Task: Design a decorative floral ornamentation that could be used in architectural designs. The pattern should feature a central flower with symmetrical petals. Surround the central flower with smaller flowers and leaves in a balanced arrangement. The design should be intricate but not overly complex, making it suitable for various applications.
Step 1419:
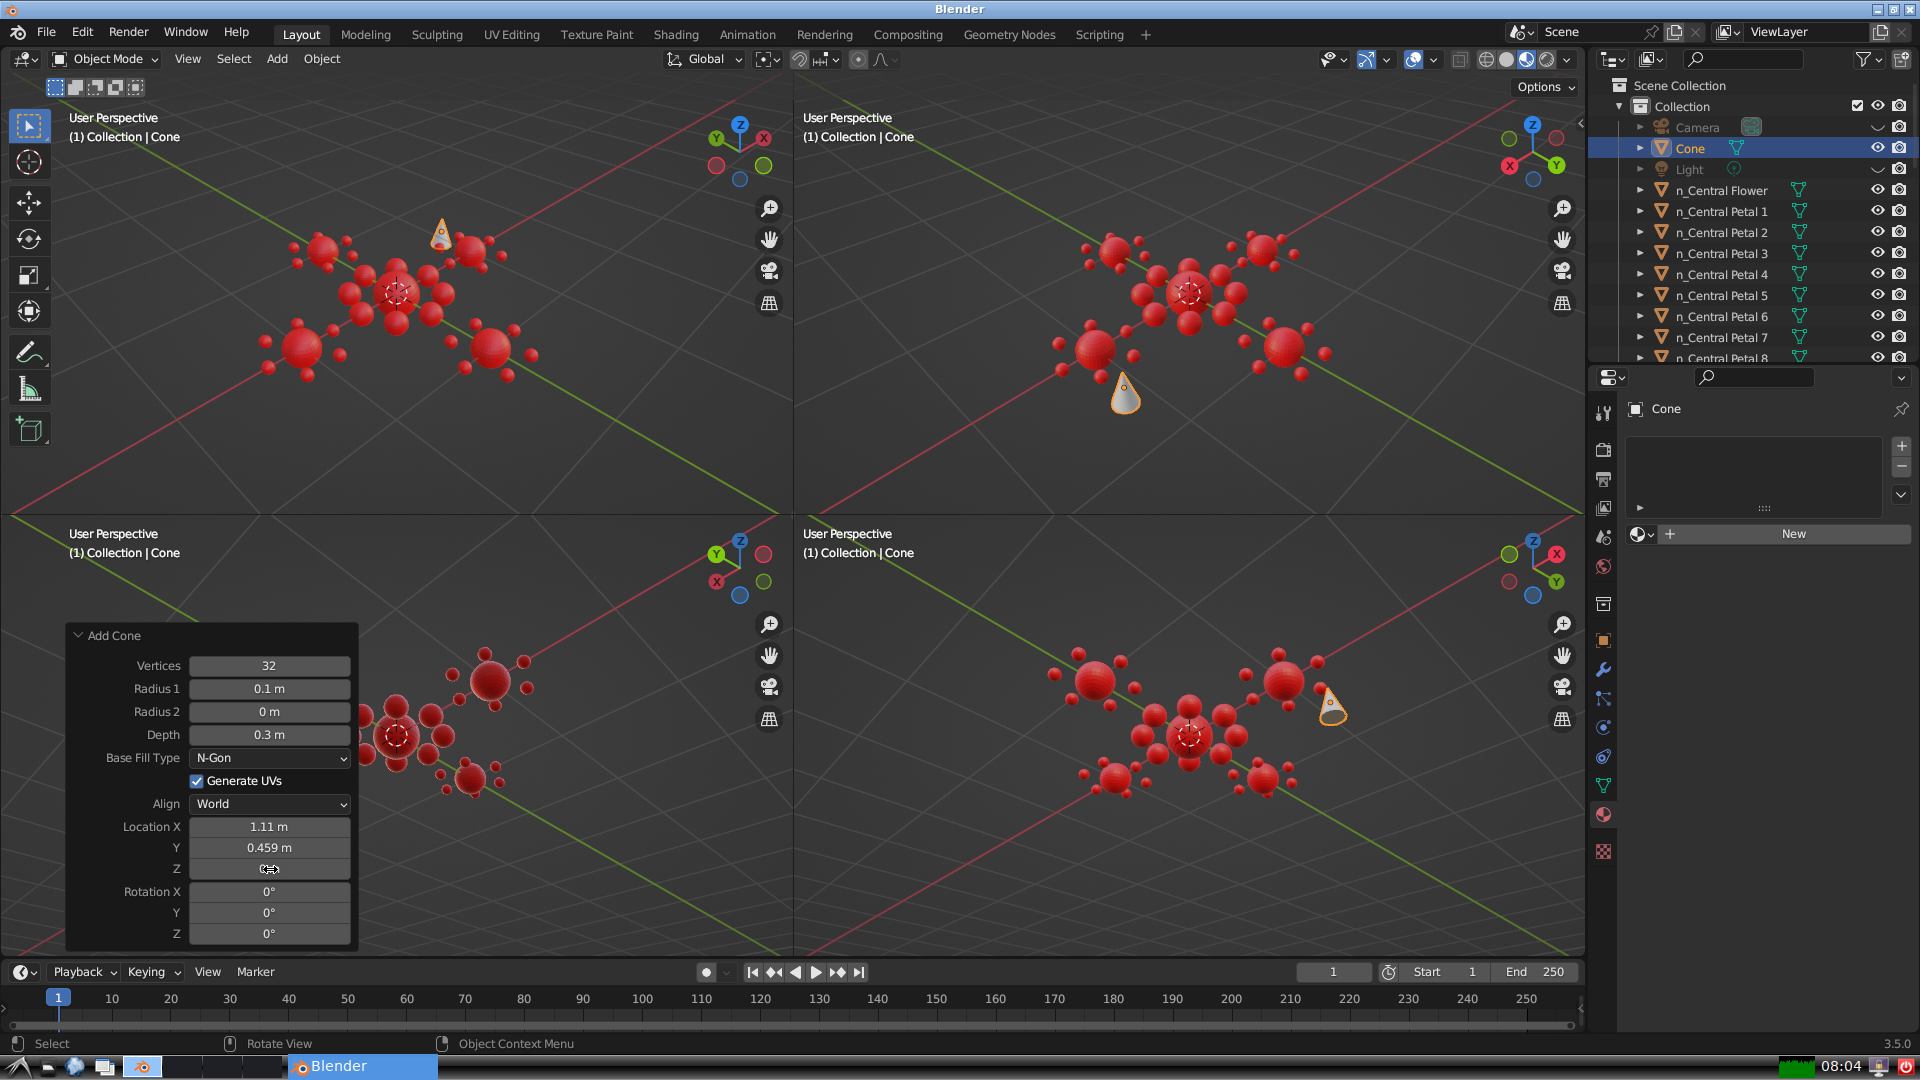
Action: click: no